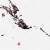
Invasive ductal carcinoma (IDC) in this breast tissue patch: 0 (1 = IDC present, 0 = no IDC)